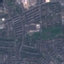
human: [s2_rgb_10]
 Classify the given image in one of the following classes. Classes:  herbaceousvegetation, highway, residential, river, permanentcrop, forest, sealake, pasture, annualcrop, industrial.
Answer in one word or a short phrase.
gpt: Residential